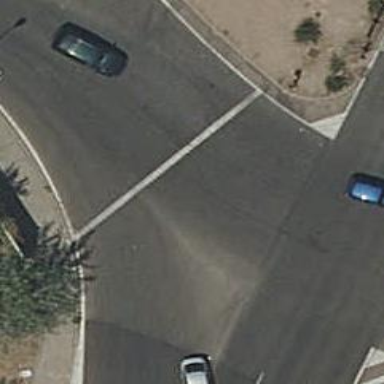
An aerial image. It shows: Road with traffic signals.